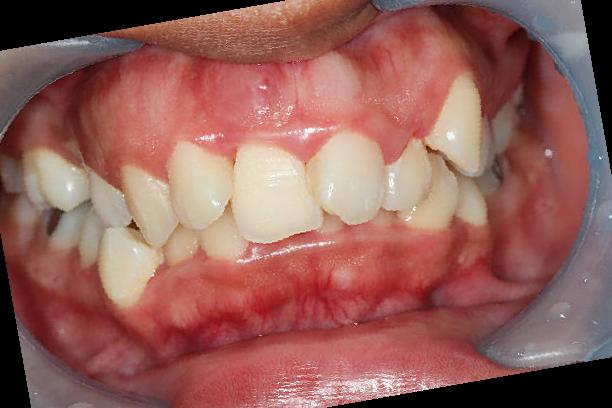
Condition: Gingivitis